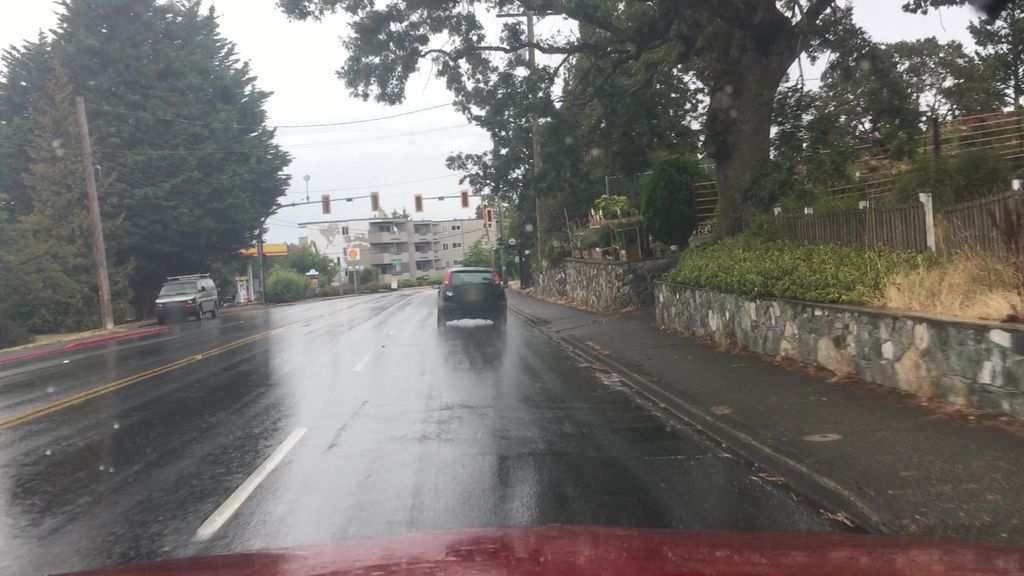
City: victoria